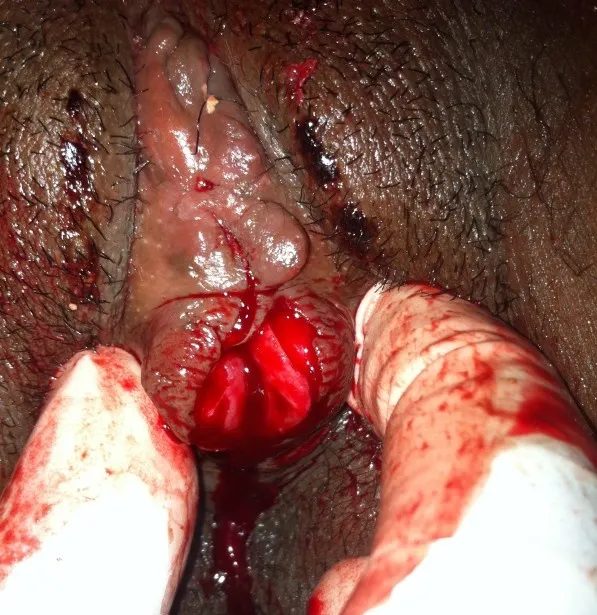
The vulva after partial incision. Picture taken after incision of the lower half of the fused labiae and extraction of the 1st stone; thick discharge is visible through a dimple at the upper end of the fused labiae with underlying 2nd stone before full incision.
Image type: medical_photograph (other_medical_photograph)